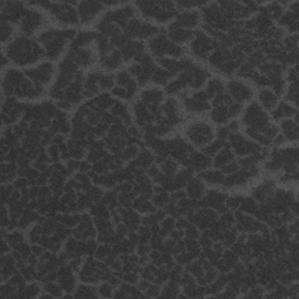
Label: frost